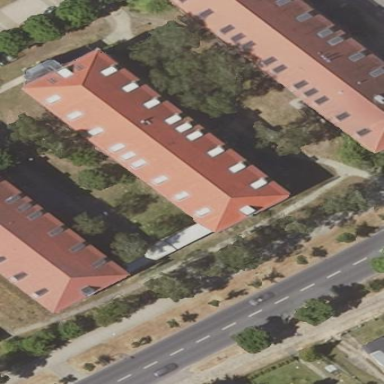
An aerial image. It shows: Office building.